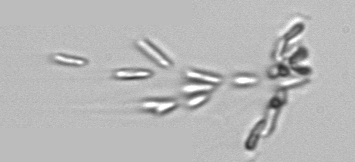
Label: Dinobryon